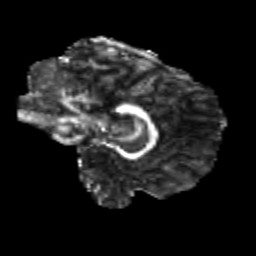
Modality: FA
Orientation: sagittal
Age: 23
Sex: female
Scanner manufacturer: siemens
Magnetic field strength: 3 T
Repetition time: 3.5 s
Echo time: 0.104 s